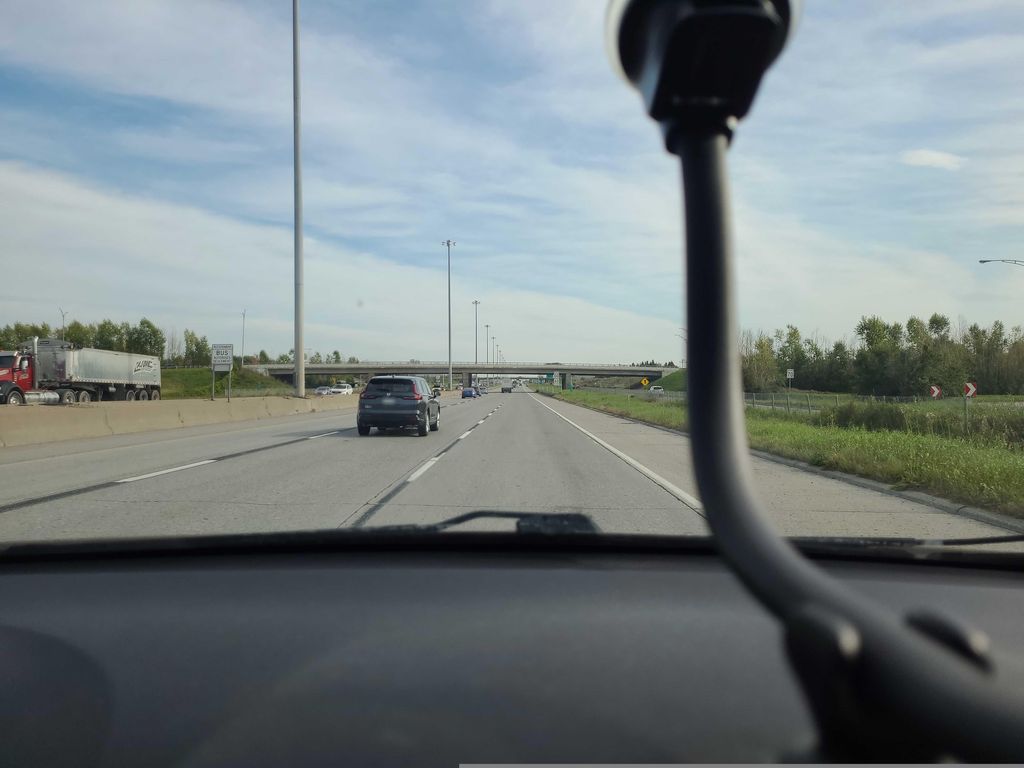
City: montreal